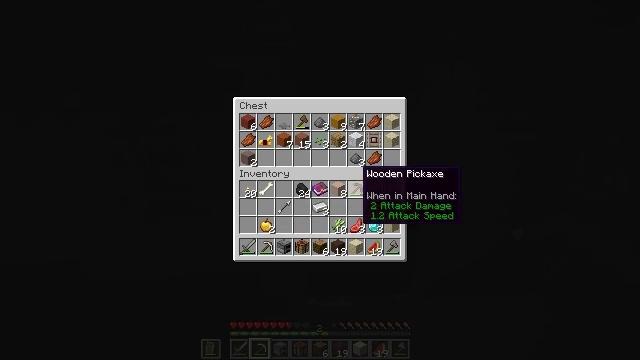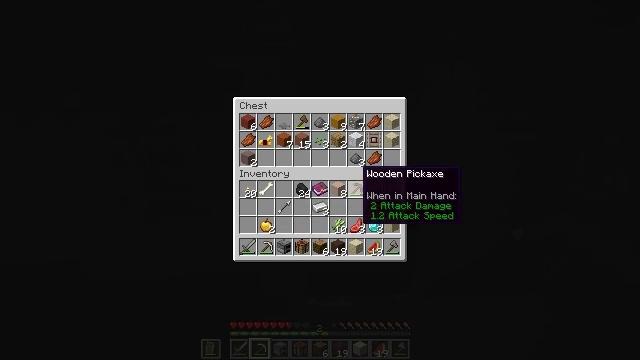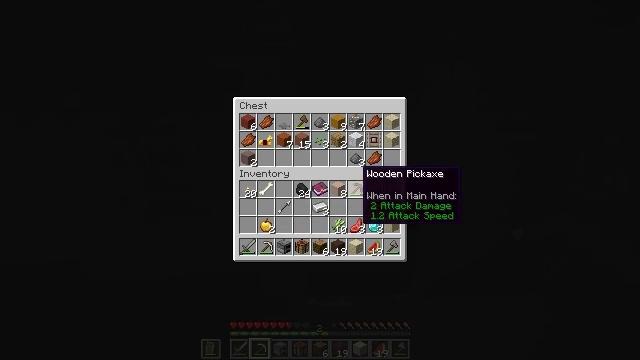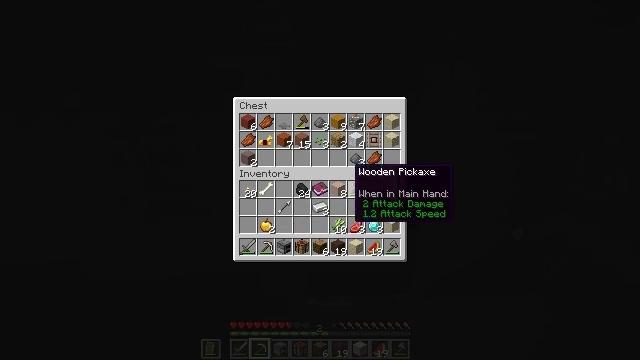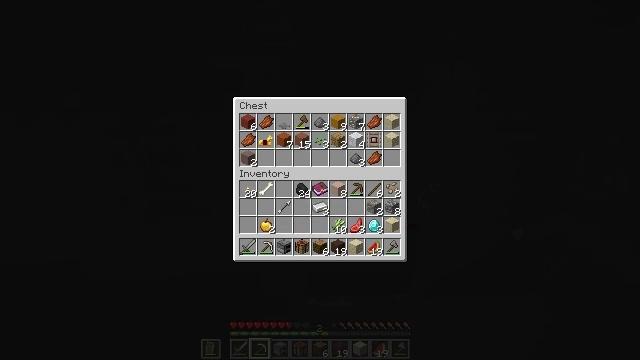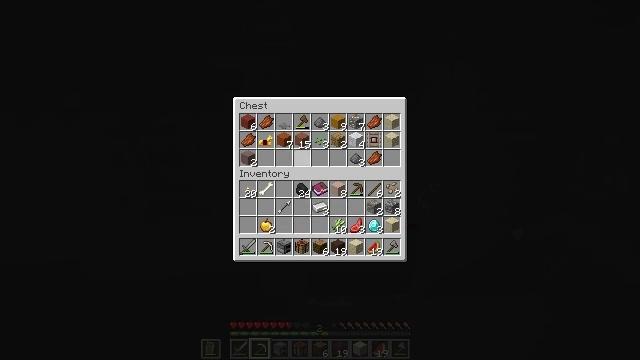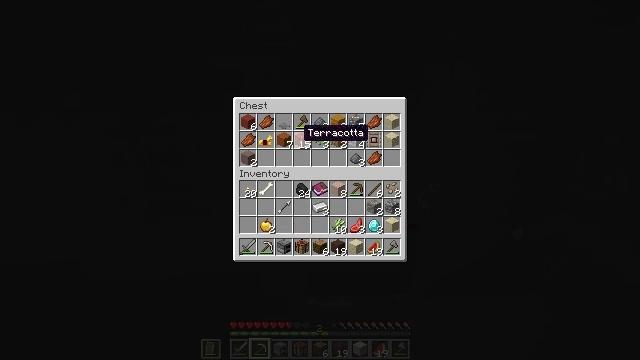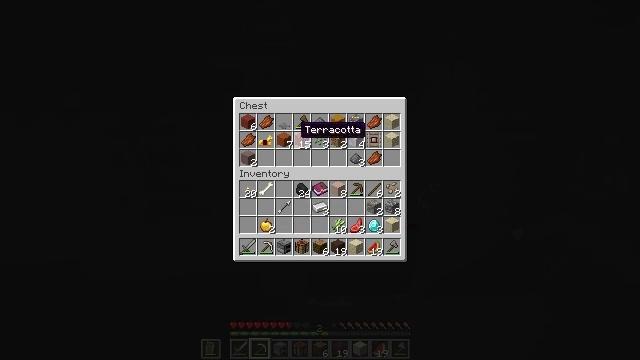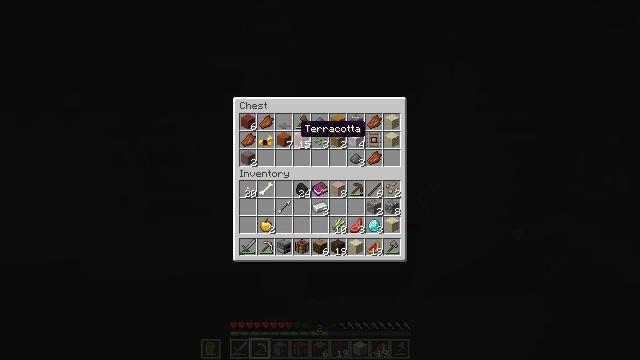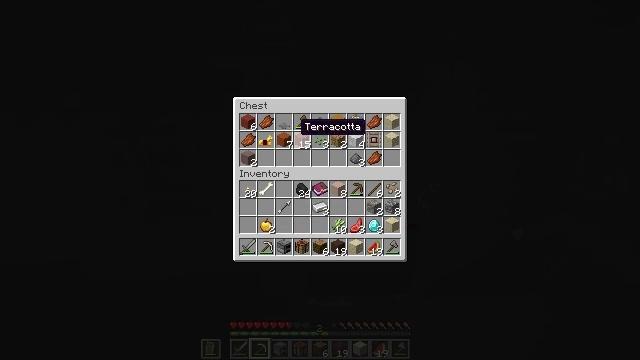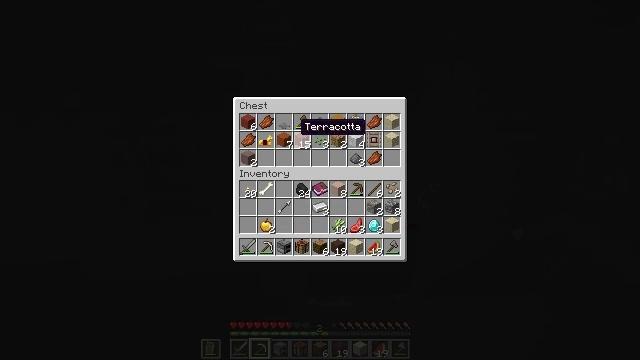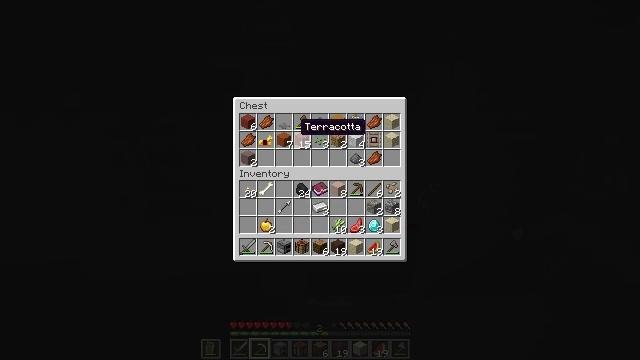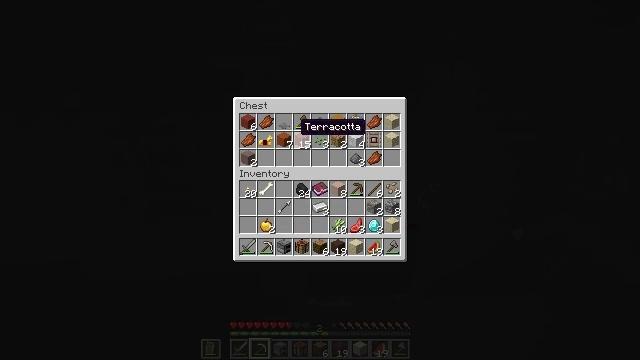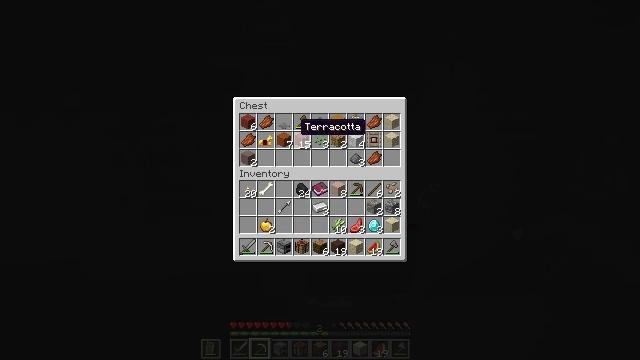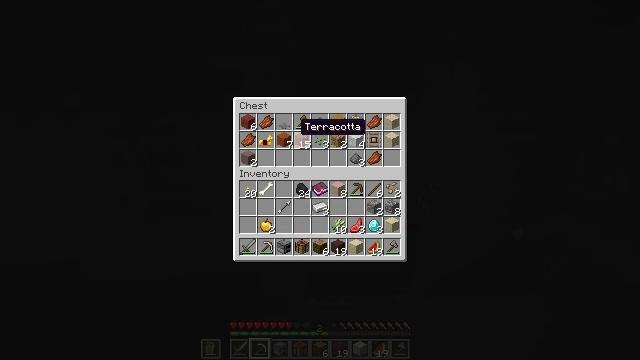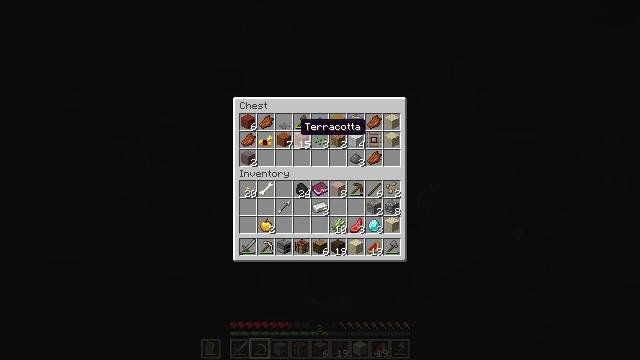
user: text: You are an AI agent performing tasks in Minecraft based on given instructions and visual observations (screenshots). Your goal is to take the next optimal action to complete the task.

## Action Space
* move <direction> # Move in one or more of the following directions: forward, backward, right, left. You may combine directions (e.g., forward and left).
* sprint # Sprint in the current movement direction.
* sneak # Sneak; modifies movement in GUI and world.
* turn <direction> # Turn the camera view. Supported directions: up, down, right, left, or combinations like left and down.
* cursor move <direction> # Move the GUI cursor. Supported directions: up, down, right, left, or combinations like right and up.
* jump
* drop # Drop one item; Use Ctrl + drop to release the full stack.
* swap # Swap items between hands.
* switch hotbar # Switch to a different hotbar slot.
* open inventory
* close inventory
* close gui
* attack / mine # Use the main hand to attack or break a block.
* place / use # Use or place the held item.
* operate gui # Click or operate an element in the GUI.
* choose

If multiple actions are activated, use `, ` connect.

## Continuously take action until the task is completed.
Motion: motion action
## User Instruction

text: Recycle the cut sandstone for building.
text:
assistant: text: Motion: no_op
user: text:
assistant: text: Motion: no_op
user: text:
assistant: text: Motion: cursor move left
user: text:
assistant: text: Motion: cursor move left
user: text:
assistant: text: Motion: cursor move left and up
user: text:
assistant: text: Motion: cursor move left and up
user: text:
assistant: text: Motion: no_op
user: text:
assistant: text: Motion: no_op
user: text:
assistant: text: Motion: no_op
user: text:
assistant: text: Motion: no_op
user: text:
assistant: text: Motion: no_op
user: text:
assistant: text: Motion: no_op
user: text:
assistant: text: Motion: no_op
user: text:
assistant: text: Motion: no_op
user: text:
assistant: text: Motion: no_op
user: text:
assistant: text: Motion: no_op
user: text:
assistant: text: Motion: no_op
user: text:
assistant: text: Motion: no_op
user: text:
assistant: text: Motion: no_op
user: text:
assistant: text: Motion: no_op
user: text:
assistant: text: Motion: no_op
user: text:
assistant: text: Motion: no_op
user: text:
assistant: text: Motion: no_op
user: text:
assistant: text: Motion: no_op
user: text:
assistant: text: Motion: no_op
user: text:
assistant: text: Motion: no_op
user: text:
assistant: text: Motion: no_op
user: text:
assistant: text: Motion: no_op
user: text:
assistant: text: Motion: cursor move left and down
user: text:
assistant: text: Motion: cursor move left and down